Brain MRI, t1w sequence, axial 2D slice.
Patient: age 35, sex M, weight 95 kg, height 1.95 m
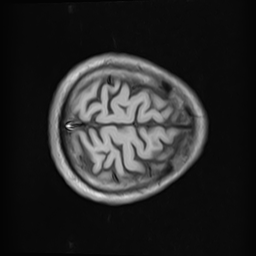